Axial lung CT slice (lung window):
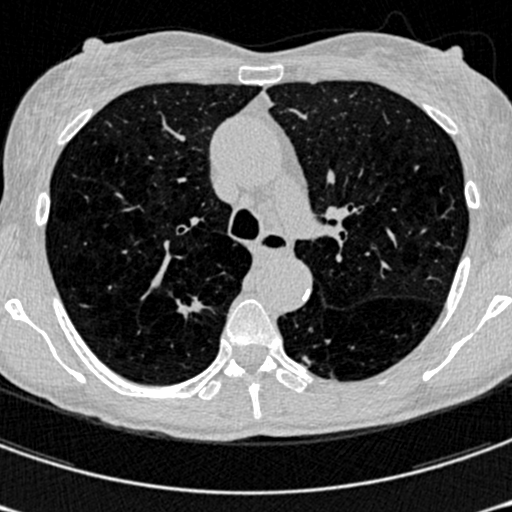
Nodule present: yes
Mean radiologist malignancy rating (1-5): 4.75